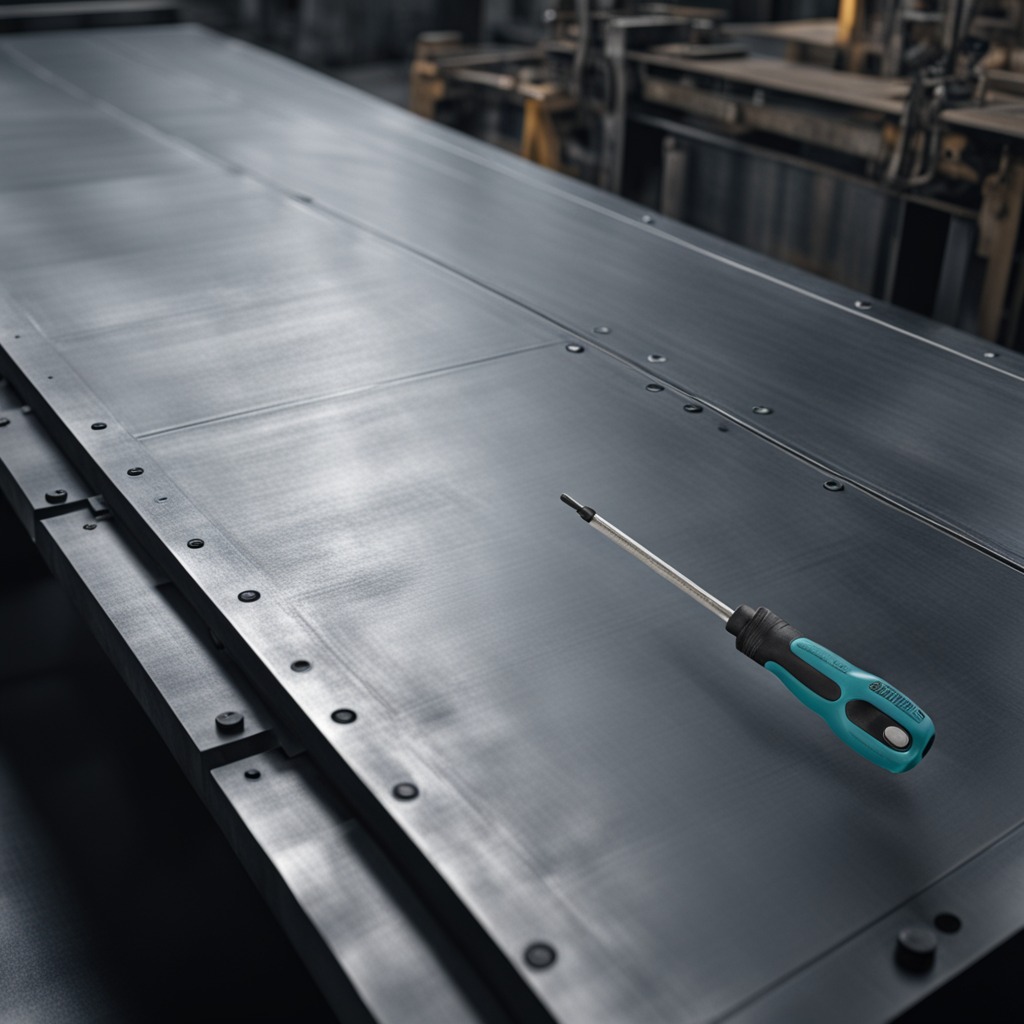
A screwdriver lying on the cold steel table in a mining workshop gritty textures